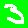
Digit: 3